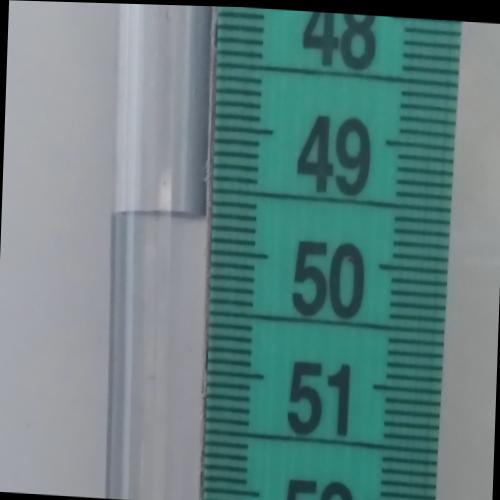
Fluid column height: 49.7 cm